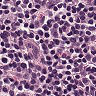
Metastatic tissue present: no